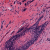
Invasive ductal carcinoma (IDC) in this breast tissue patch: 1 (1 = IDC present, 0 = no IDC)